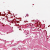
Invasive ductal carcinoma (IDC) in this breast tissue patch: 0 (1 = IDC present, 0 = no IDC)